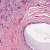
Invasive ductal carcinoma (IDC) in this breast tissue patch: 1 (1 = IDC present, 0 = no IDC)